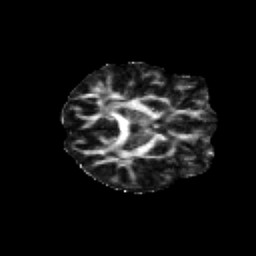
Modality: FA
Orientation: axial
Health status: healthy
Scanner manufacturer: siemens
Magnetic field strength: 3 T
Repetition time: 12 s
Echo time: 0.092 s